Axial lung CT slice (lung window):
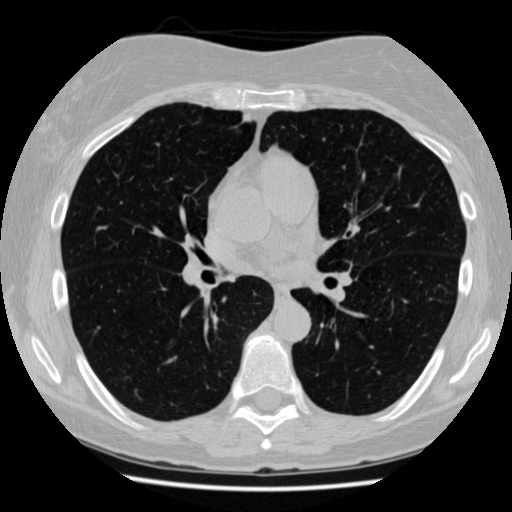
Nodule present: no